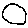
Label: moon